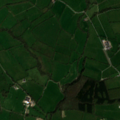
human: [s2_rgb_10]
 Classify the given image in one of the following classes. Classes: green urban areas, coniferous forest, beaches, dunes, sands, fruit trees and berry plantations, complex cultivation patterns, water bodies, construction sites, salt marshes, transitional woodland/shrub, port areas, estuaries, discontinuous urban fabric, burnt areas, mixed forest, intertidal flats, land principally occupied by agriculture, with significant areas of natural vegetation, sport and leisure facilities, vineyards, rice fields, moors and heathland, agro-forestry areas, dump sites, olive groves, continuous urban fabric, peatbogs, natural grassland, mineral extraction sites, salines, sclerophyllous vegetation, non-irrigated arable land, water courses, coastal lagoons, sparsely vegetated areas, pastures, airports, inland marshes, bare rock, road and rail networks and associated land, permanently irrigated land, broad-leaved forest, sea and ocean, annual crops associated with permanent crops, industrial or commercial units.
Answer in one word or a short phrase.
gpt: pastures